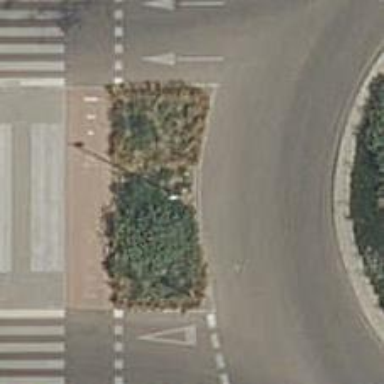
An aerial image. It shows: Kerb serving as barrier.